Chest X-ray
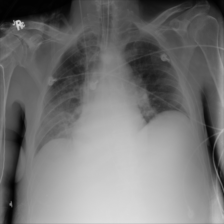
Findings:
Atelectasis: positive
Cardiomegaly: negative
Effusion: negative
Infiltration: negative
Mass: negative
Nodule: negative
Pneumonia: negative
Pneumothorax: negative
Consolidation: positive
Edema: negative
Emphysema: negative
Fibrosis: negative
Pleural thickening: negative
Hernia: negative